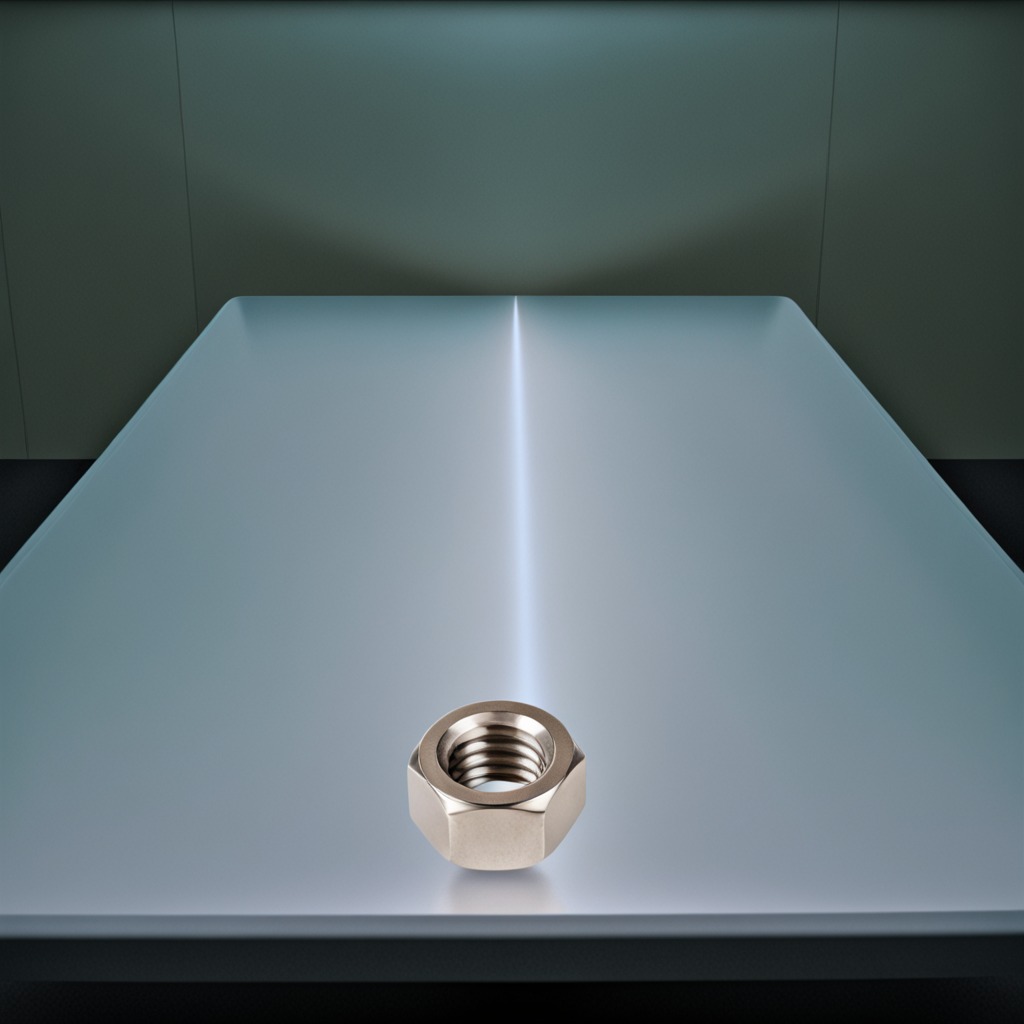
A metal nut is lying on a clean empty table in a railway signal maintenance room lit by harsh overhead fluorescents photorealistic surface textures crisp shadows high dynamic range.